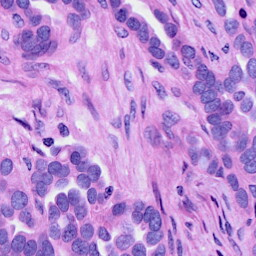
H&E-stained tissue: Ovarian